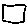
Label: square